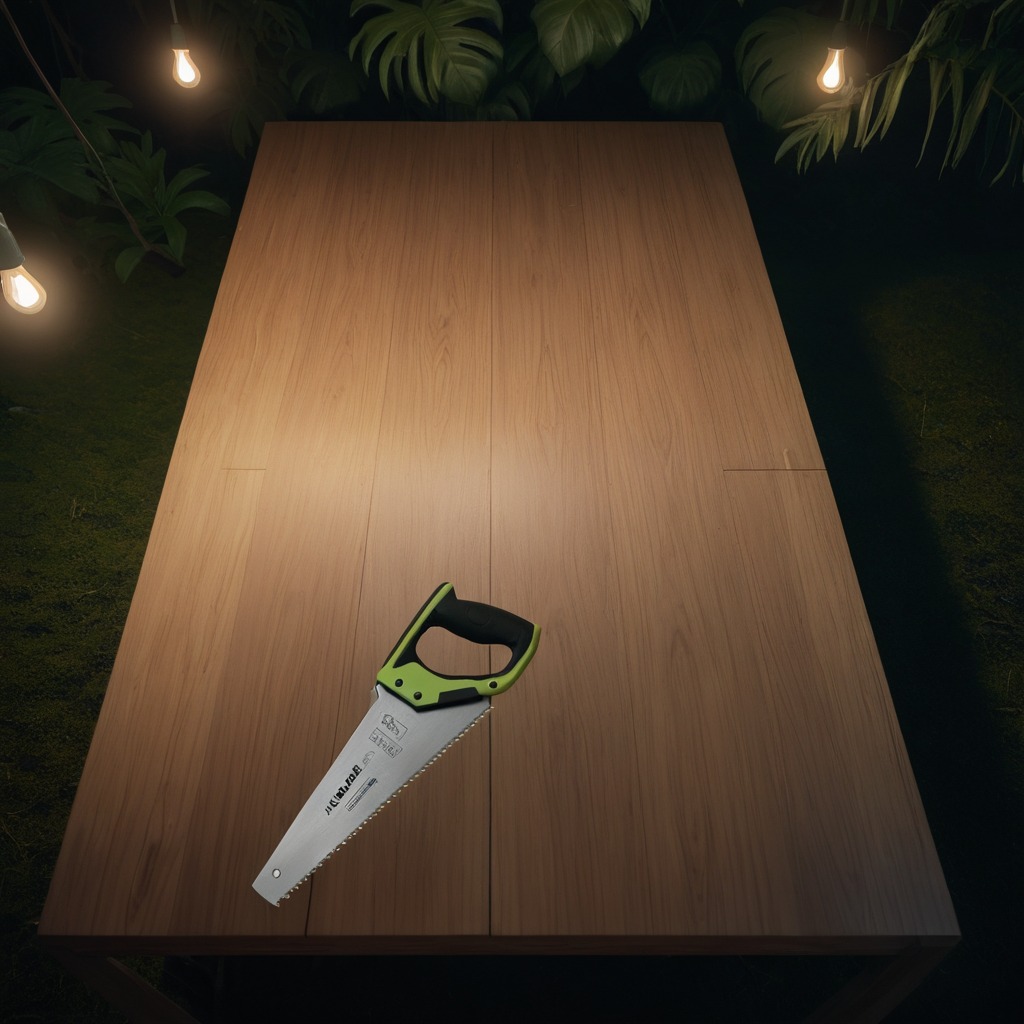
A handheld metal saw is lying on a wooden table inside a jungle field workshop tent at night.